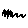
Label: zigzag